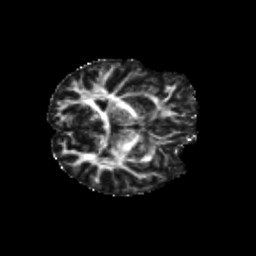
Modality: FA
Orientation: axial
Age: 21
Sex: male
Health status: healthy
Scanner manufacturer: siemens
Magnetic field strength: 3 T
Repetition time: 8.6 s
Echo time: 0.095 s